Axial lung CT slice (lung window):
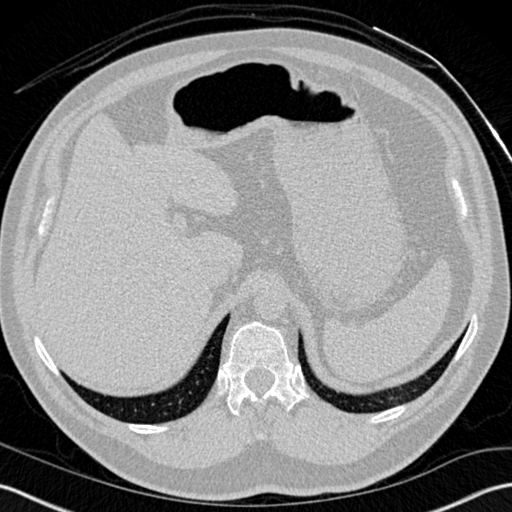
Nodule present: no